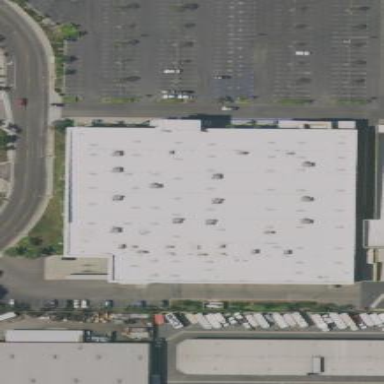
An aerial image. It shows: Retail building with flat roof. It is department store.